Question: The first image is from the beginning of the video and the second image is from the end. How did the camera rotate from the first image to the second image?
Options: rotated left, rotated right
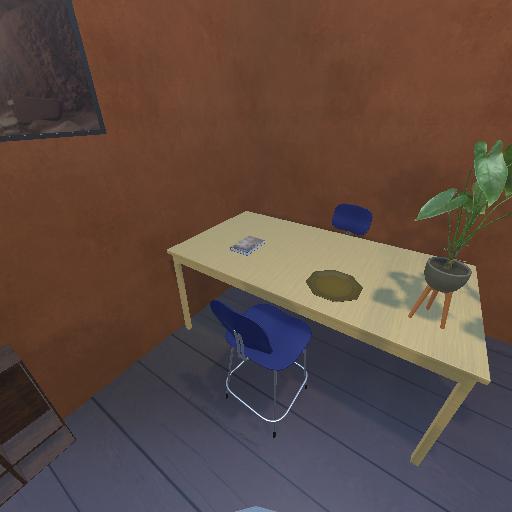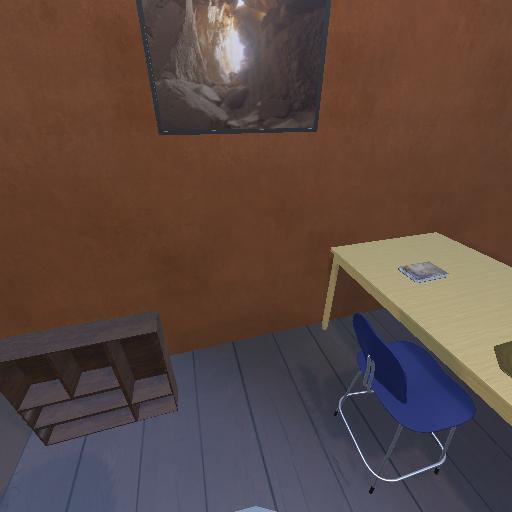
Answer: rotated left